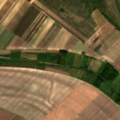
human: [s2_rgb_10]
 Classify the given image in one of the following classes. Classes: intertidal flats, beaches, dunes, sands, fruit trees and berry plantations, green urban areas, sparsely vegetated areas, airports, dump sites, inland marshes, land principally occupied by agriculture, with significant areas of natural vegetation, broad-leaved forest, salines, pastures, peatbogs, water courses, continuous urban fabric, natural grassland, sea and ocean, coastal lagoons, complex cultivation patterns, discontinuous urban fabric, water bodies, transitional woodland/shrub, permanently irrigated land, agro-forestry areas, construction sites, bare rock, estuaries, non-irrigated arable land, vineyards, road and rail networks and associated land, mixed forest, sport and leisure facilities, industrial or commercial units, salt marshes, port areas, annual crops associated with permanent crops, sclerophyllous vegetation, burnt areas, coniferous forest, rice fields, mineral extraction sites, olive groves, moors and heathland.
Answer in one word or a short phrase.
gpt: non-irrigated arable land, pastures, complex cultivation patterns, transitional woodland/shrub